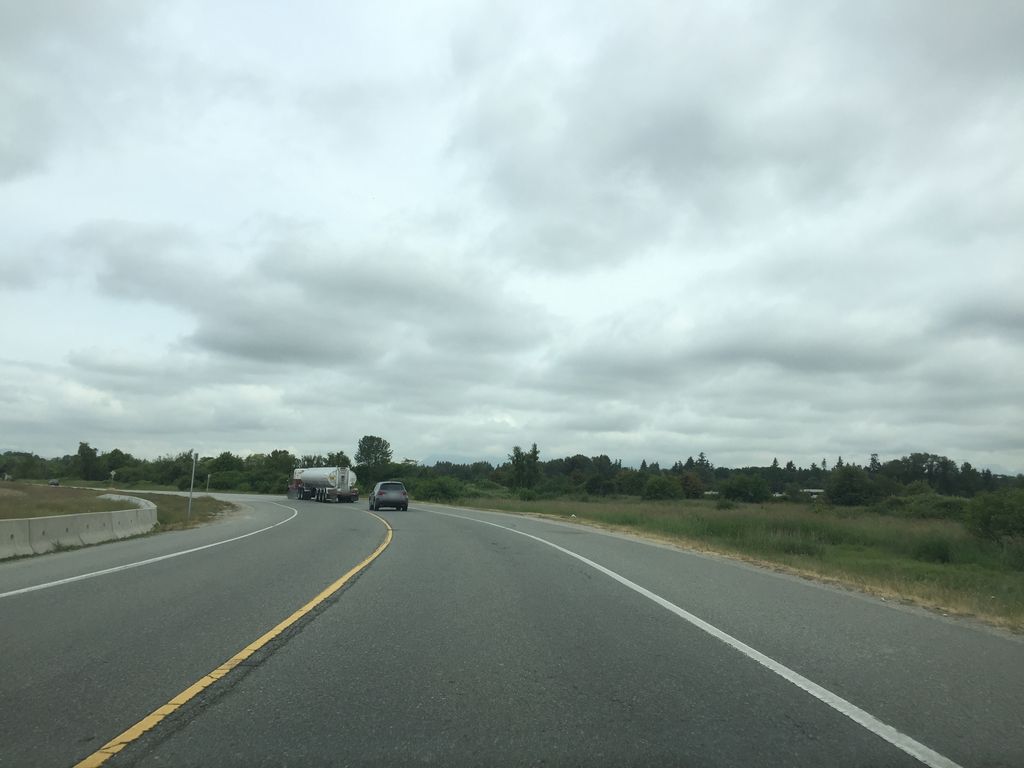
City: vancouver